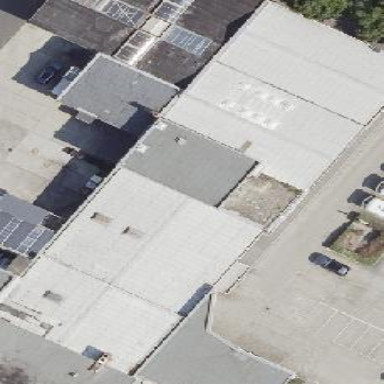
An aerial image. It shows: Commercial building.